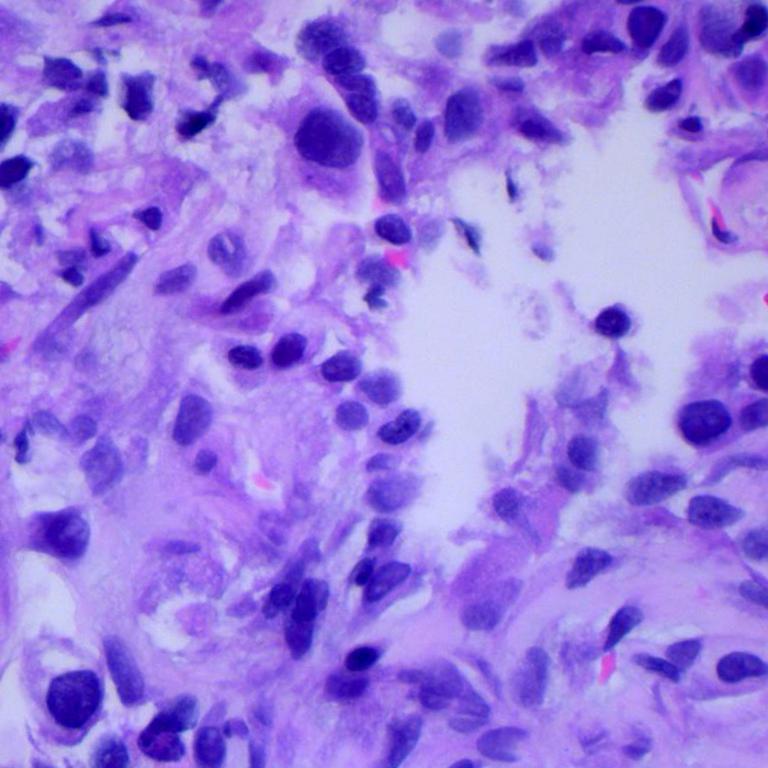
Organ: lung
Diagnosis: adenocarcinomas